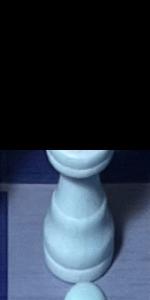
Label: Queen_White